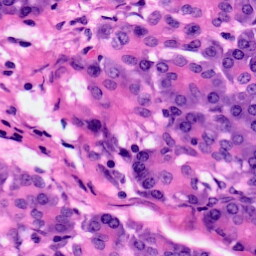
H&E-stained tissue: Pancreatic